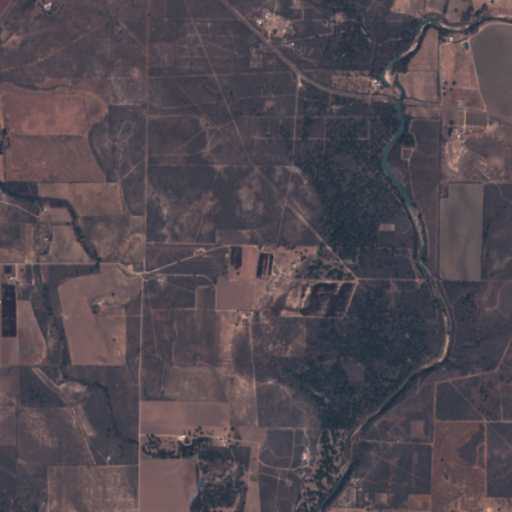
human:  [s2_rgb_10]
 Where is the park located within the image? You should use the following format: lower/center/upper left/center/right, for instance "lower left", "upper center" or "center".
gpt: The park is located in the lower center of the image.
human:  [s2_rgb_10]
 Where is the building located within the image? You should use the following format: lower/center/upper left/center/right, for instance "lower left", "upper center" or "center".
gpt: There is no building in the image.